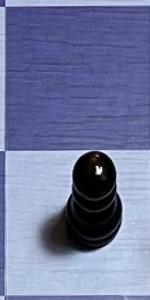
Label: Pawn_Black